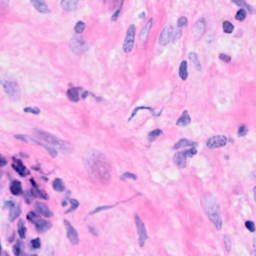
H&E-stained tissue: Breast